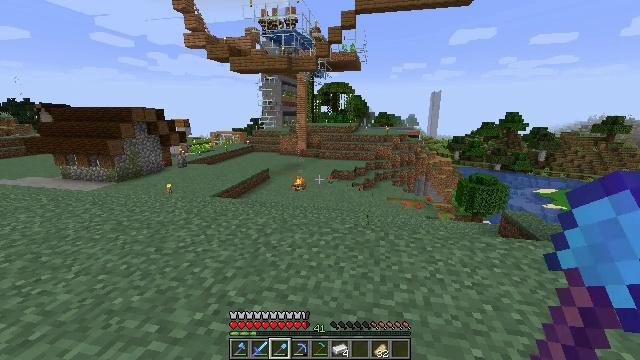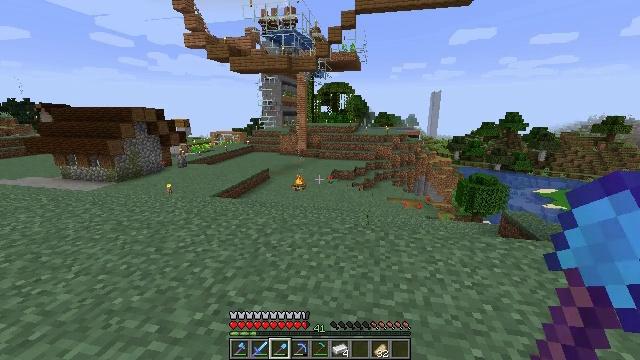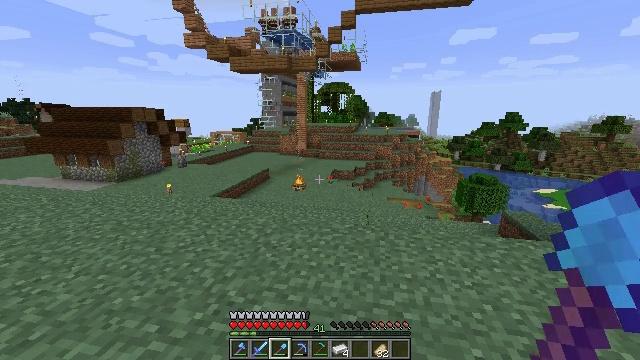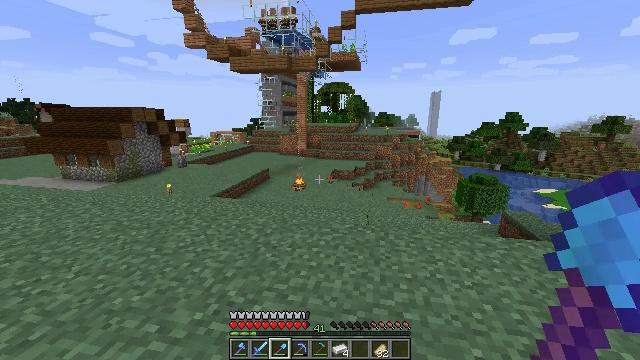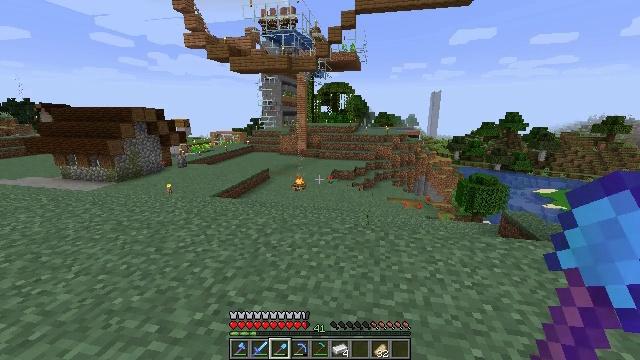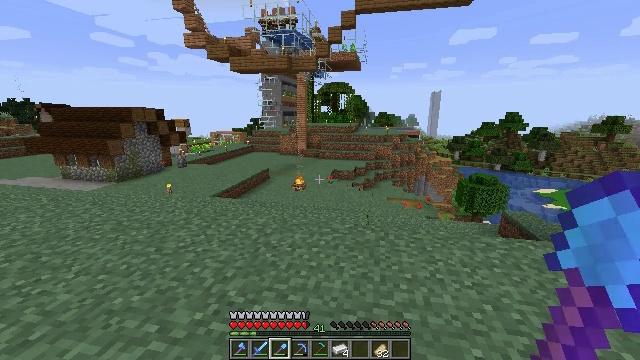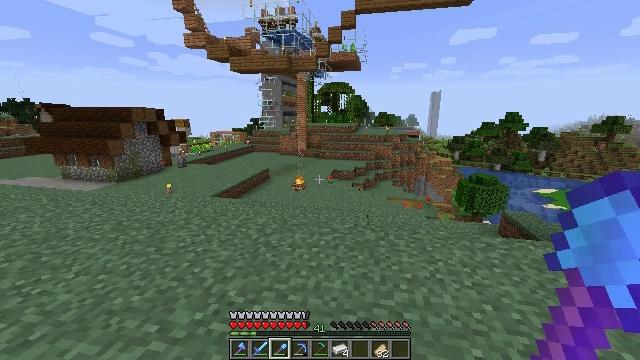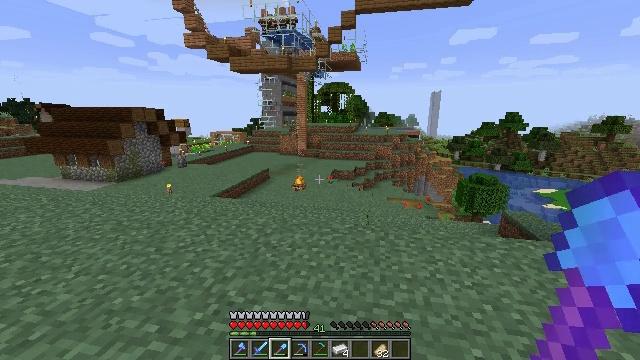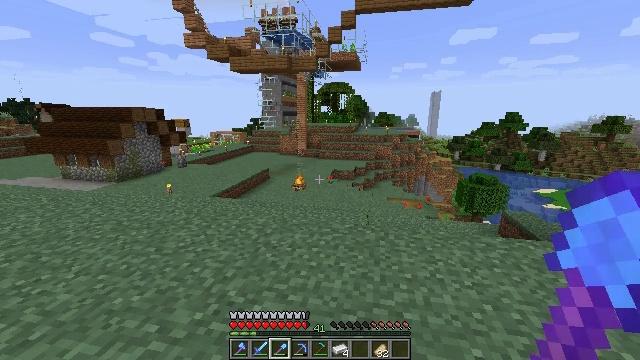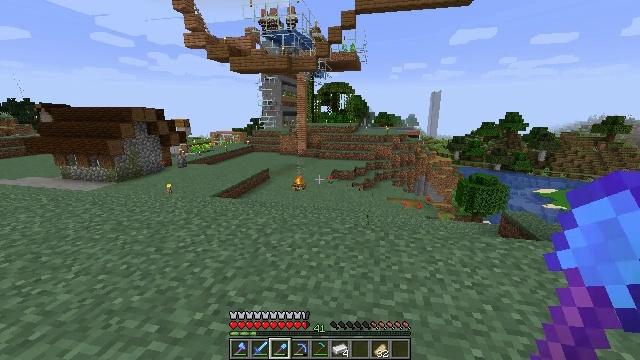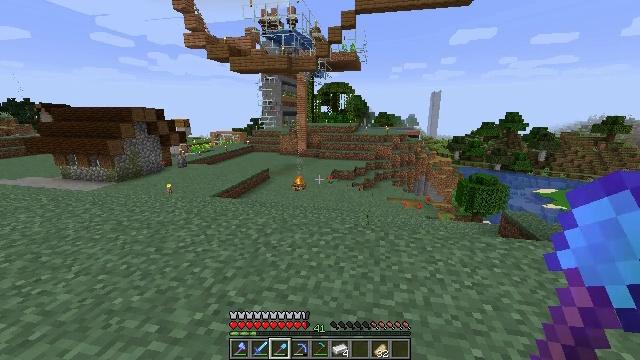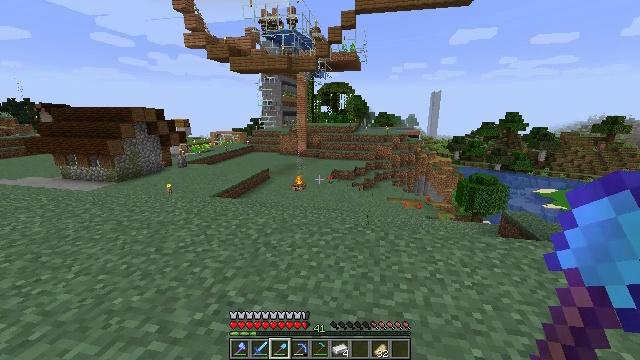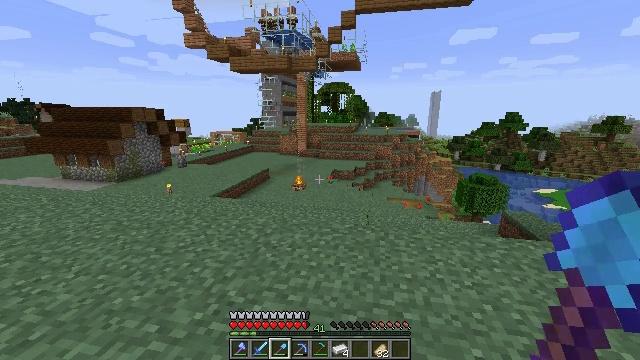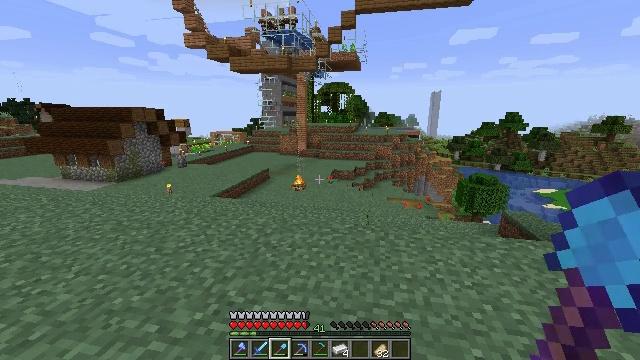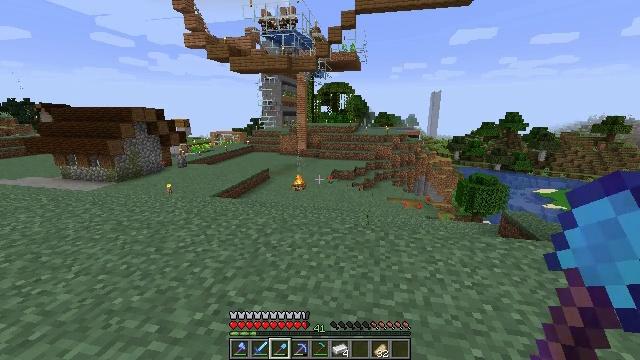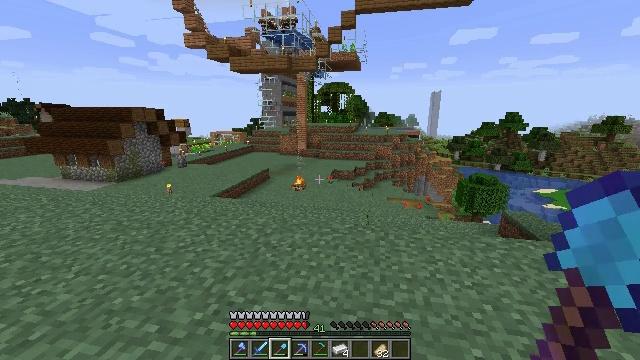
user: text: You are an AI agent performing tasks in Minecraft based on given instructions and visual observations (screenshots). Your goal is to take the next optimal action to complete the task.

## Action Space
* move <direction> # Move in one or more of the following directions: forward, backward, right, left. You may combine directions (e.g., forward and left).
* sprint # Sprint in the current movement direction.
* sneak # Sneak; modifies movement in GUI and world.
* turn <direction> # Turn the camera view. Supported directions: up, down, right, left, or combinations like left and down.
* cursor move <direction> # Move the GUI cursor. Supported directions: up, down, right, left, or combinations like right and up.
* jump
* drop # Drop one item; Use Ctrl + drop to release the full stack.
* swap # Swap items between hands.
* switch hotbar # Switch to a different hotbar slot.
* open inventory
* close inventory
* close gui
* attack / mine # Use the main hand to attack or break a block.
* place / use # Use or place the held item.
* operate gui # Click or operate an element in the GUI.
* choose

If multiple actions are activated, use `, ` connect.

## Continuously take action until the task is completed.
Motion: motion action
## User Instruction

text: Take dried kelp to craft a dried kelp block.
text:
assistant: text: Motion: no_op
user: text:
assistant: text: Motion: no_op
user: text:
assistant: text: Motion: no_op
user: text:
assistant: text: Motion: no_op
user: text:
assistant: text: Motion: no_op
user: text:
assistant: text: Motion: no_op
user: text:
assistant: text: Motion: no_op
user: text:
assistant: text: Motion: no_op
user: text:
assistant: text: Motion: no_op
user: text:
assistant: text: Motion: no_op
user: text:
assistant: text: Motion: no_op
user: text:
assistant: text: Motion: no_op
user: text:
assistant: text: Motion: no_op
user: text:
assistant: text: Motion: no_op
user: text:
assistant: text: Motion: no_op
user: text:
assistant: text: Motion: no_op
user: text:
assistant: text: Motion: no_op
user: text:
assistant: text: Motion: no_op
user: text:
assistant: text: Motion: no_op
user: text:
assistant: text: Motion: no_op
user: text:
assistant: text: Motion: no_op
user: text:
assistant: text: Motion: no_op
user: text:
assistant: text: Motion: no_op
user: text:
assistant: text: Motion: no_op
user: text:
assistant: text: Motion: no_op
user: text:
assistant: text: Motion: no_op
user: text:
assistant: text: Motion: no_op
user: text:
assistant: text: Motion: no_op
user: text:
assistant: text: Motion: no_op
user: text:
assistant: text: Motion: no_op